九年级 · 解析几何
抛物线 $y=a(x+1)^{2}+2$ 的一部分如图所示, 该抛物线在 $y$ 轴右侧部分与 $x$ 轴交点的坐标是 ( )

    （第 4 题）

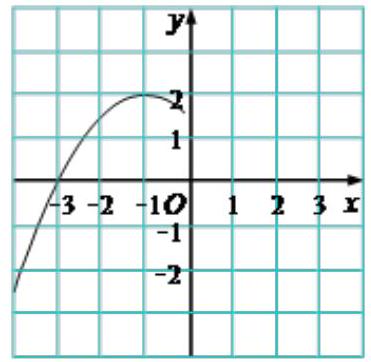
A. $(1,0)$
    B. $(0.5,0)$
    C. $(2,0)$
    D. $(3,0)$

答案: B